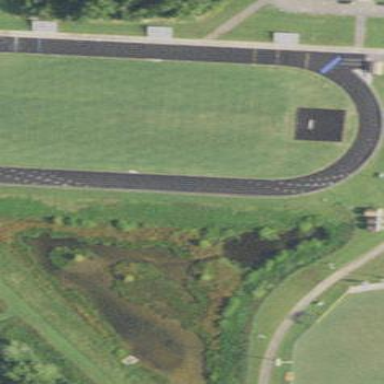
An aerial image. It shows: Track in leisure land.